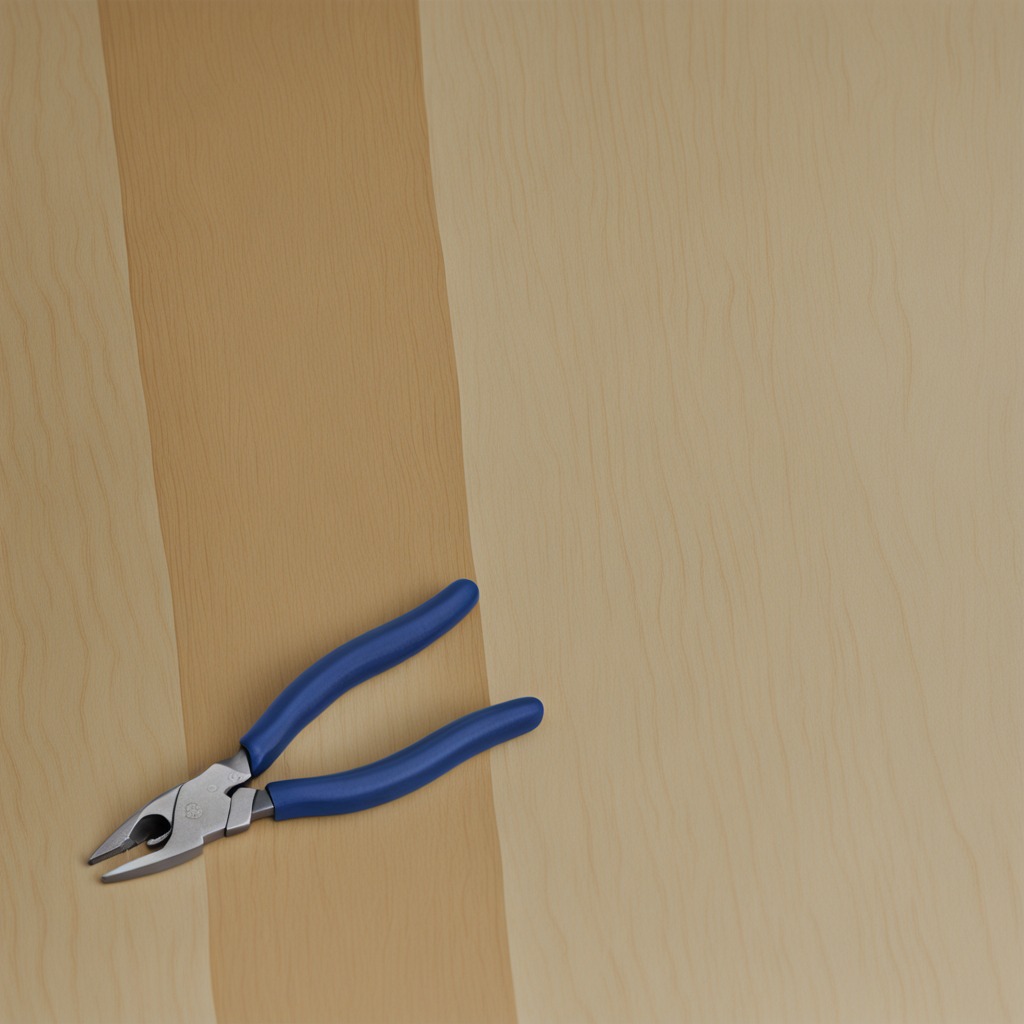
A plier is lying on the plywood surface.